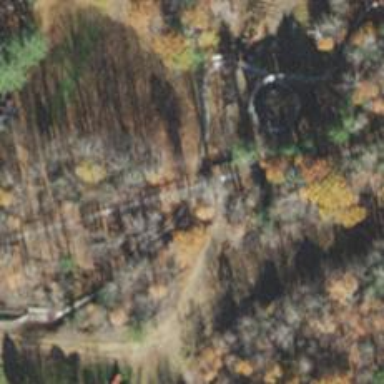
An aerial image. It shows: Narrow-gauge railway bridge.